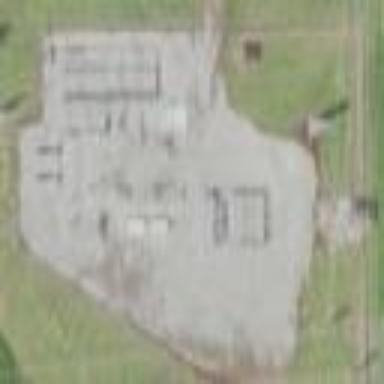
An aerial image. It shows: There is distribution substation enclosed by fence.